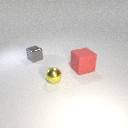
large red rubber cube to the right of small yellow metal sphere